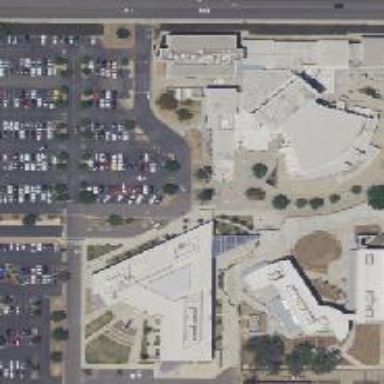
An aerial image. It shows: School building with theatre inside.